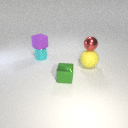
small purple rubber cube above small cyan metal cylinder